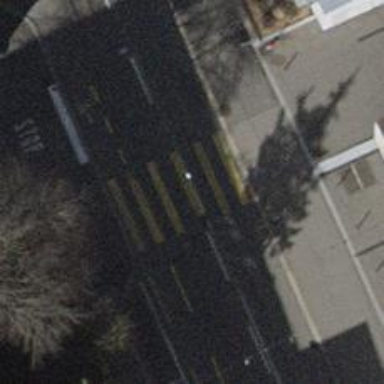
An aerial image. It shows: Uncontrolled zebra crossing with zebra markings.